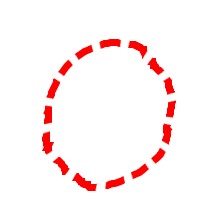
Shape: circle